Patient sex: M
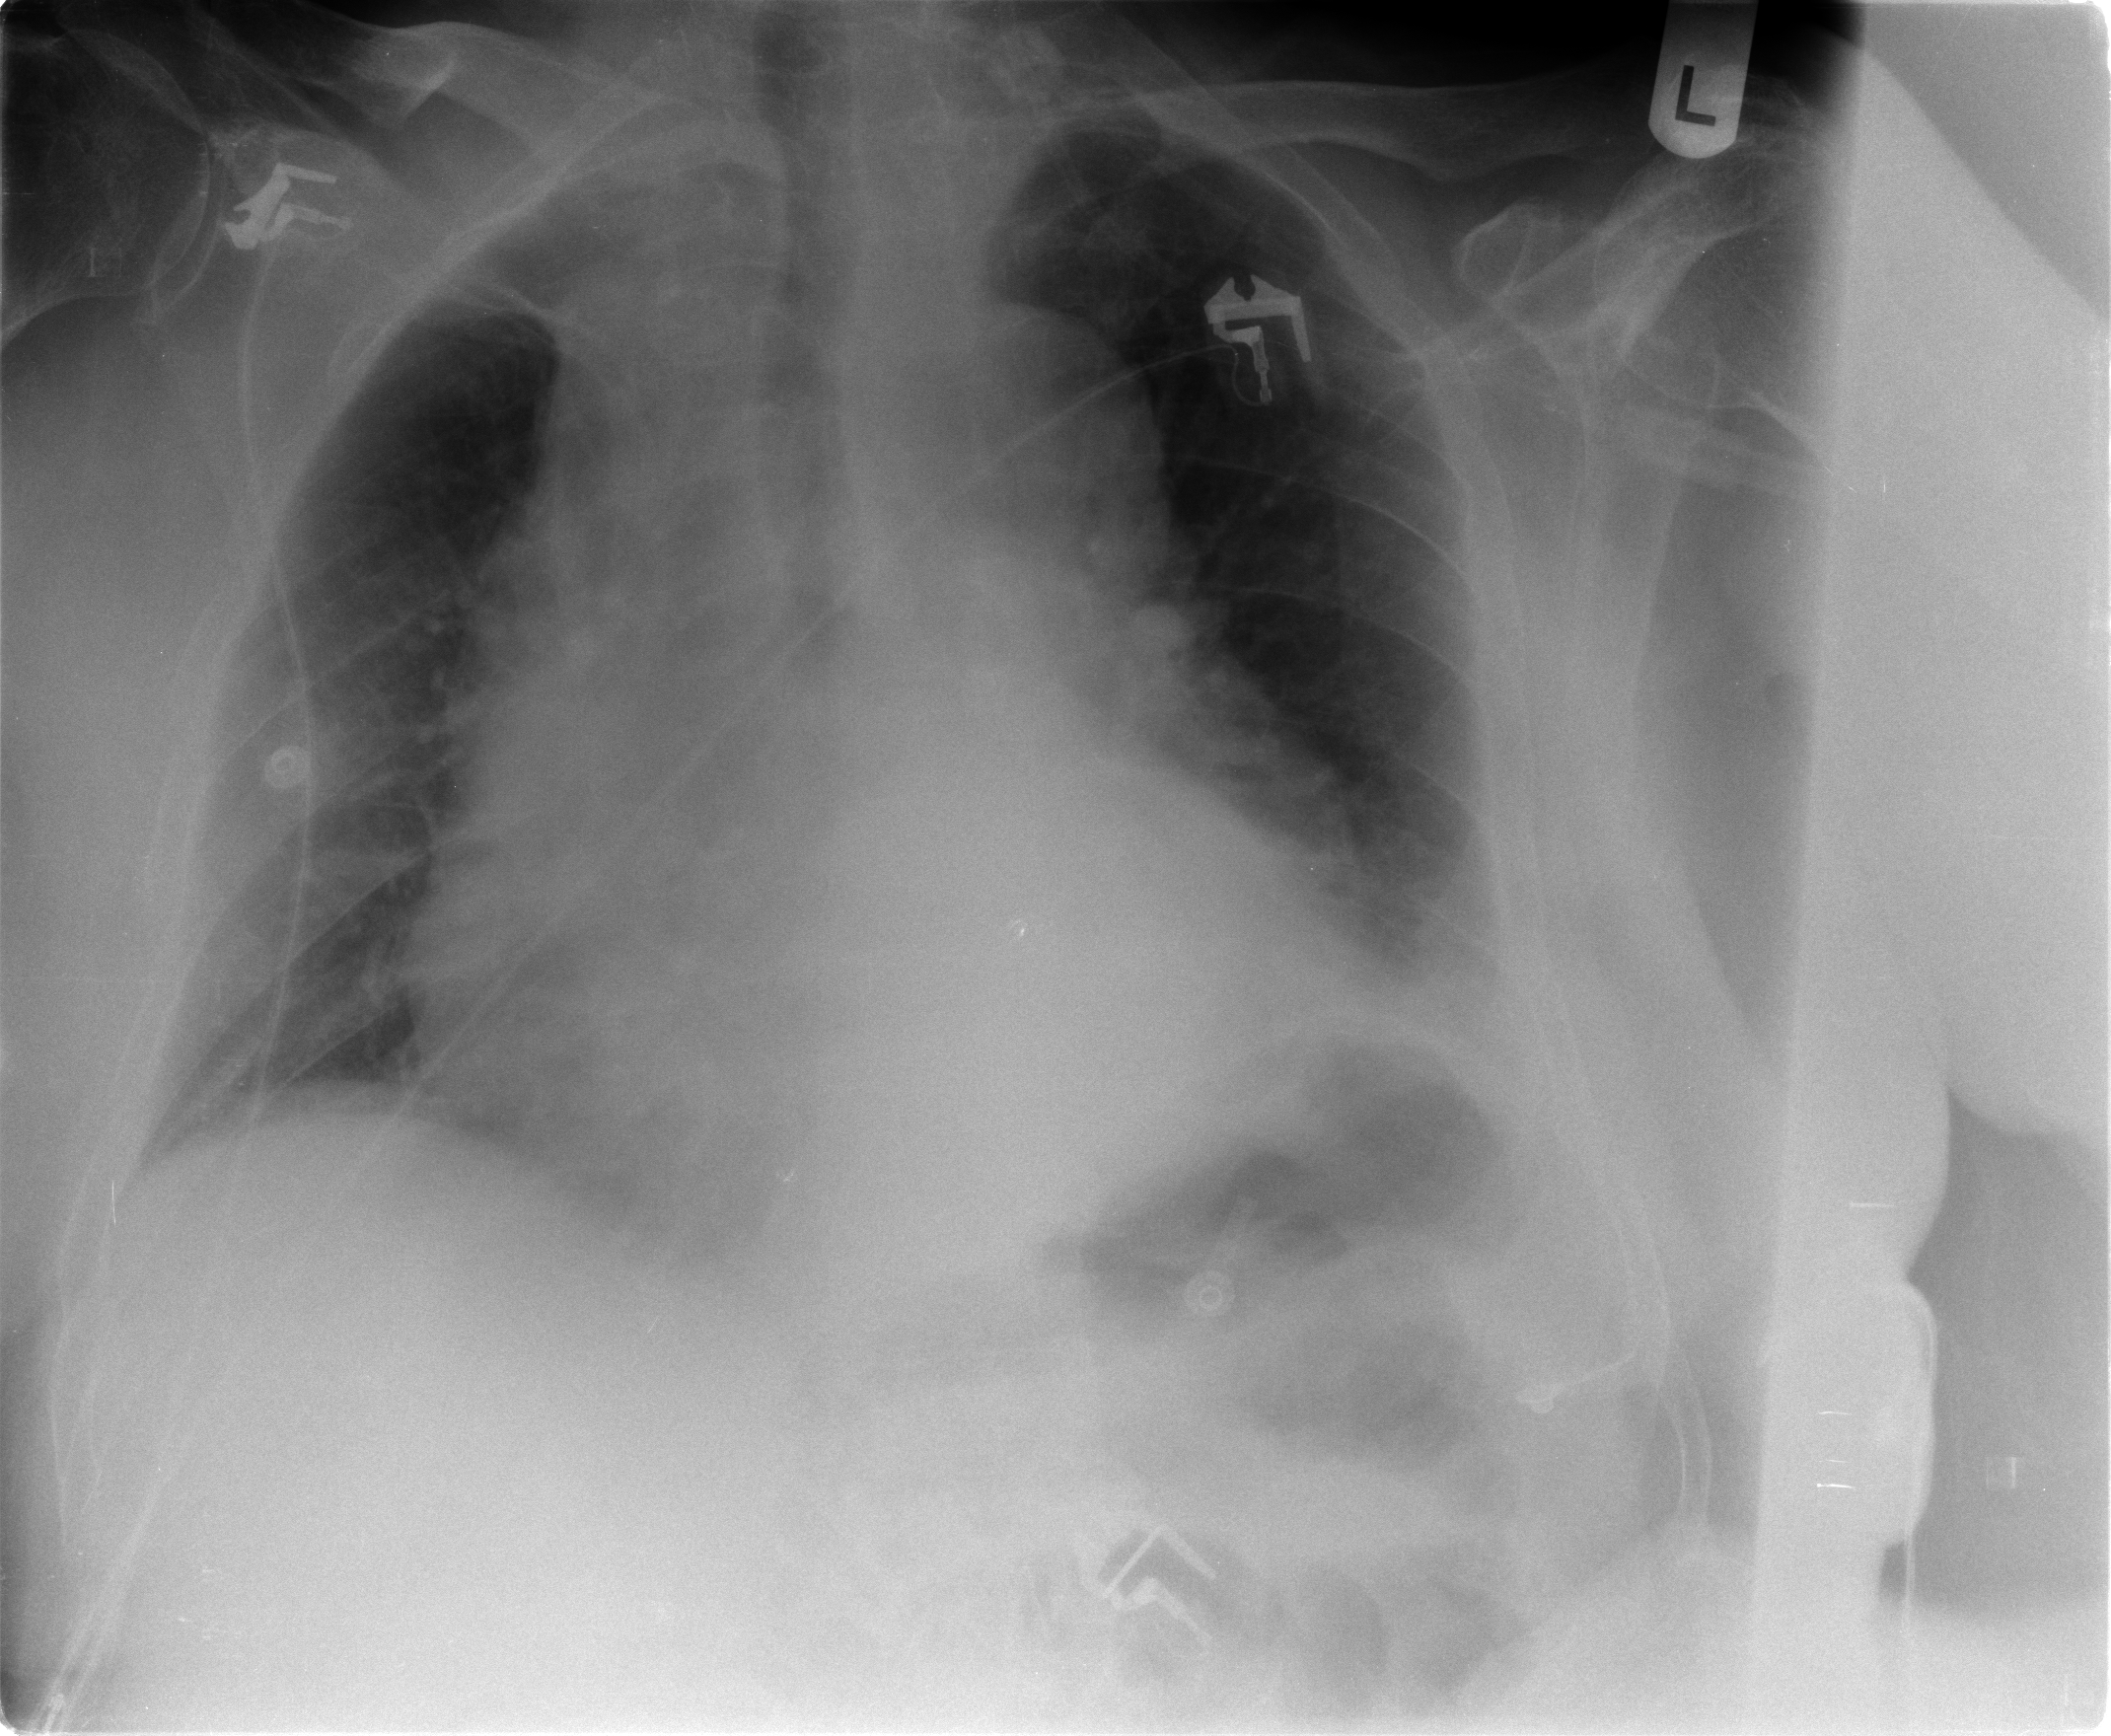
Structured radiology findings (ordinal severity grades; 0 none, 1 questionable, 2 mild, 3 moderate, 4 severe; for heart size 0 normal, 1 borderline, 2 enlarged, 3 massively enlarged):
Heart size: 2
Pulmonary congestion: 0
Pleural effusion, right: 0
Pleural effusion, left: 2
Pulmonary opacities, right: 0
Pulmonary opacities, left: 0
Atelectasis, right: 1
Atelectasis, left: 1